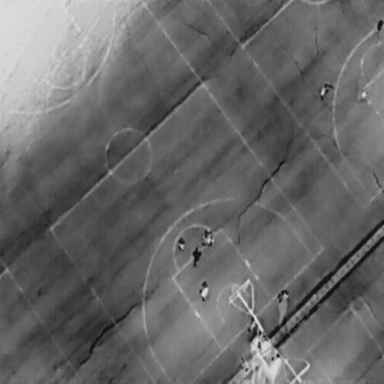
There are seven People in the infrared image.